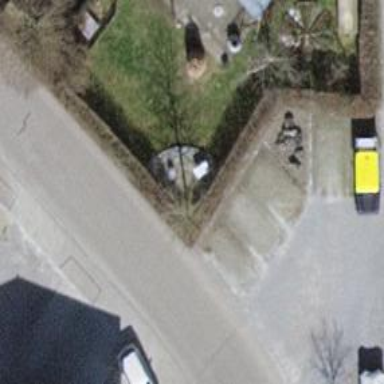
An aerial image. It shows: Hedge barrier.